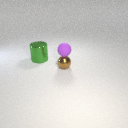
small brown metal sphere in front of large green metal cylinder